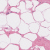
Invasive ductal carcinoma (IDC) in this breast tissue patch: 0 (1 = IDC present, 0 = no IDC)